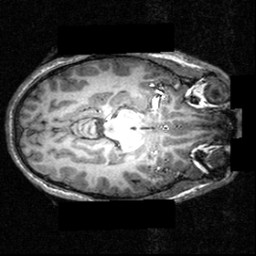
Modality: T1w
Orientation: axial
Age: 16
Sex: male
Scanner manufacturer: siemens
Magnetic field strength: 3.951 T
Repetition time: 1.5 s
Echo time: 0.00335 s